Interaction volume radius: 10 \u00c5
Interaction volume height: 35 \u00c5
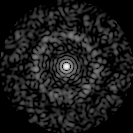
Disorder parameter: 0.8532